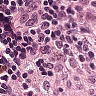
Metastatic tissue present: no